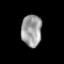
Tissue: prostate
Cell type: T cells
Senescence score: 0.2548
Nuclear area (px): 638
Mean DAPI intensity: 156.423